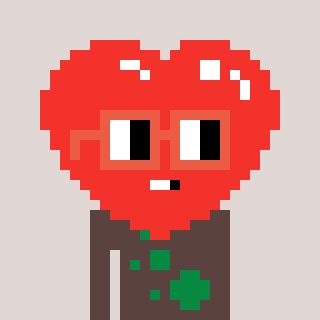
a pixel art character with square orange glasses, a heart-shaped head and a darkbrown-colored body on a warm background